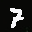
Label: 7